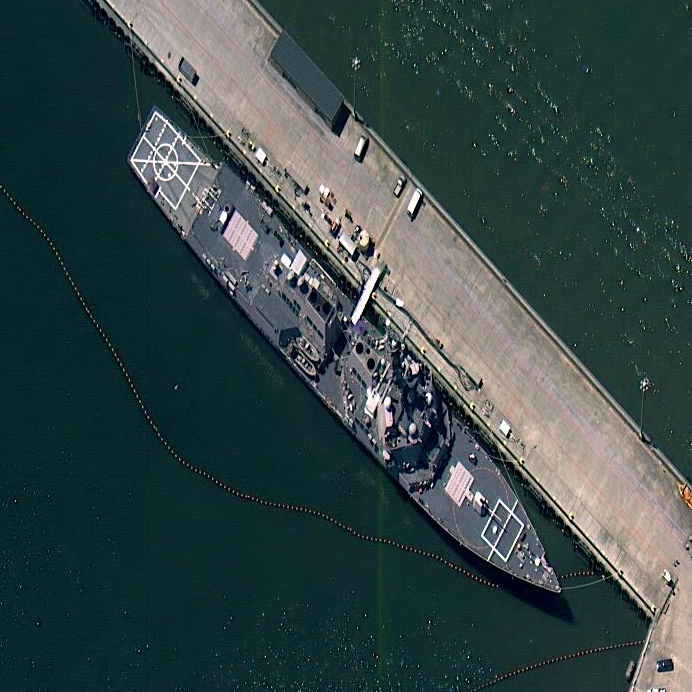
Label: destroyer